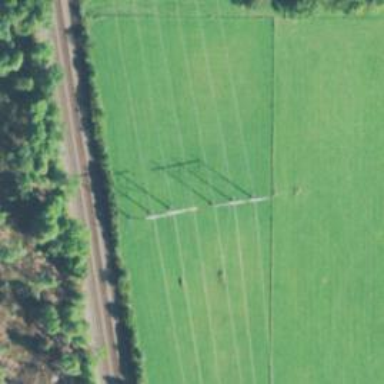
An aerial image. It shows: Triple-pole H-frame tower used for power transmission.